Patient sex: M
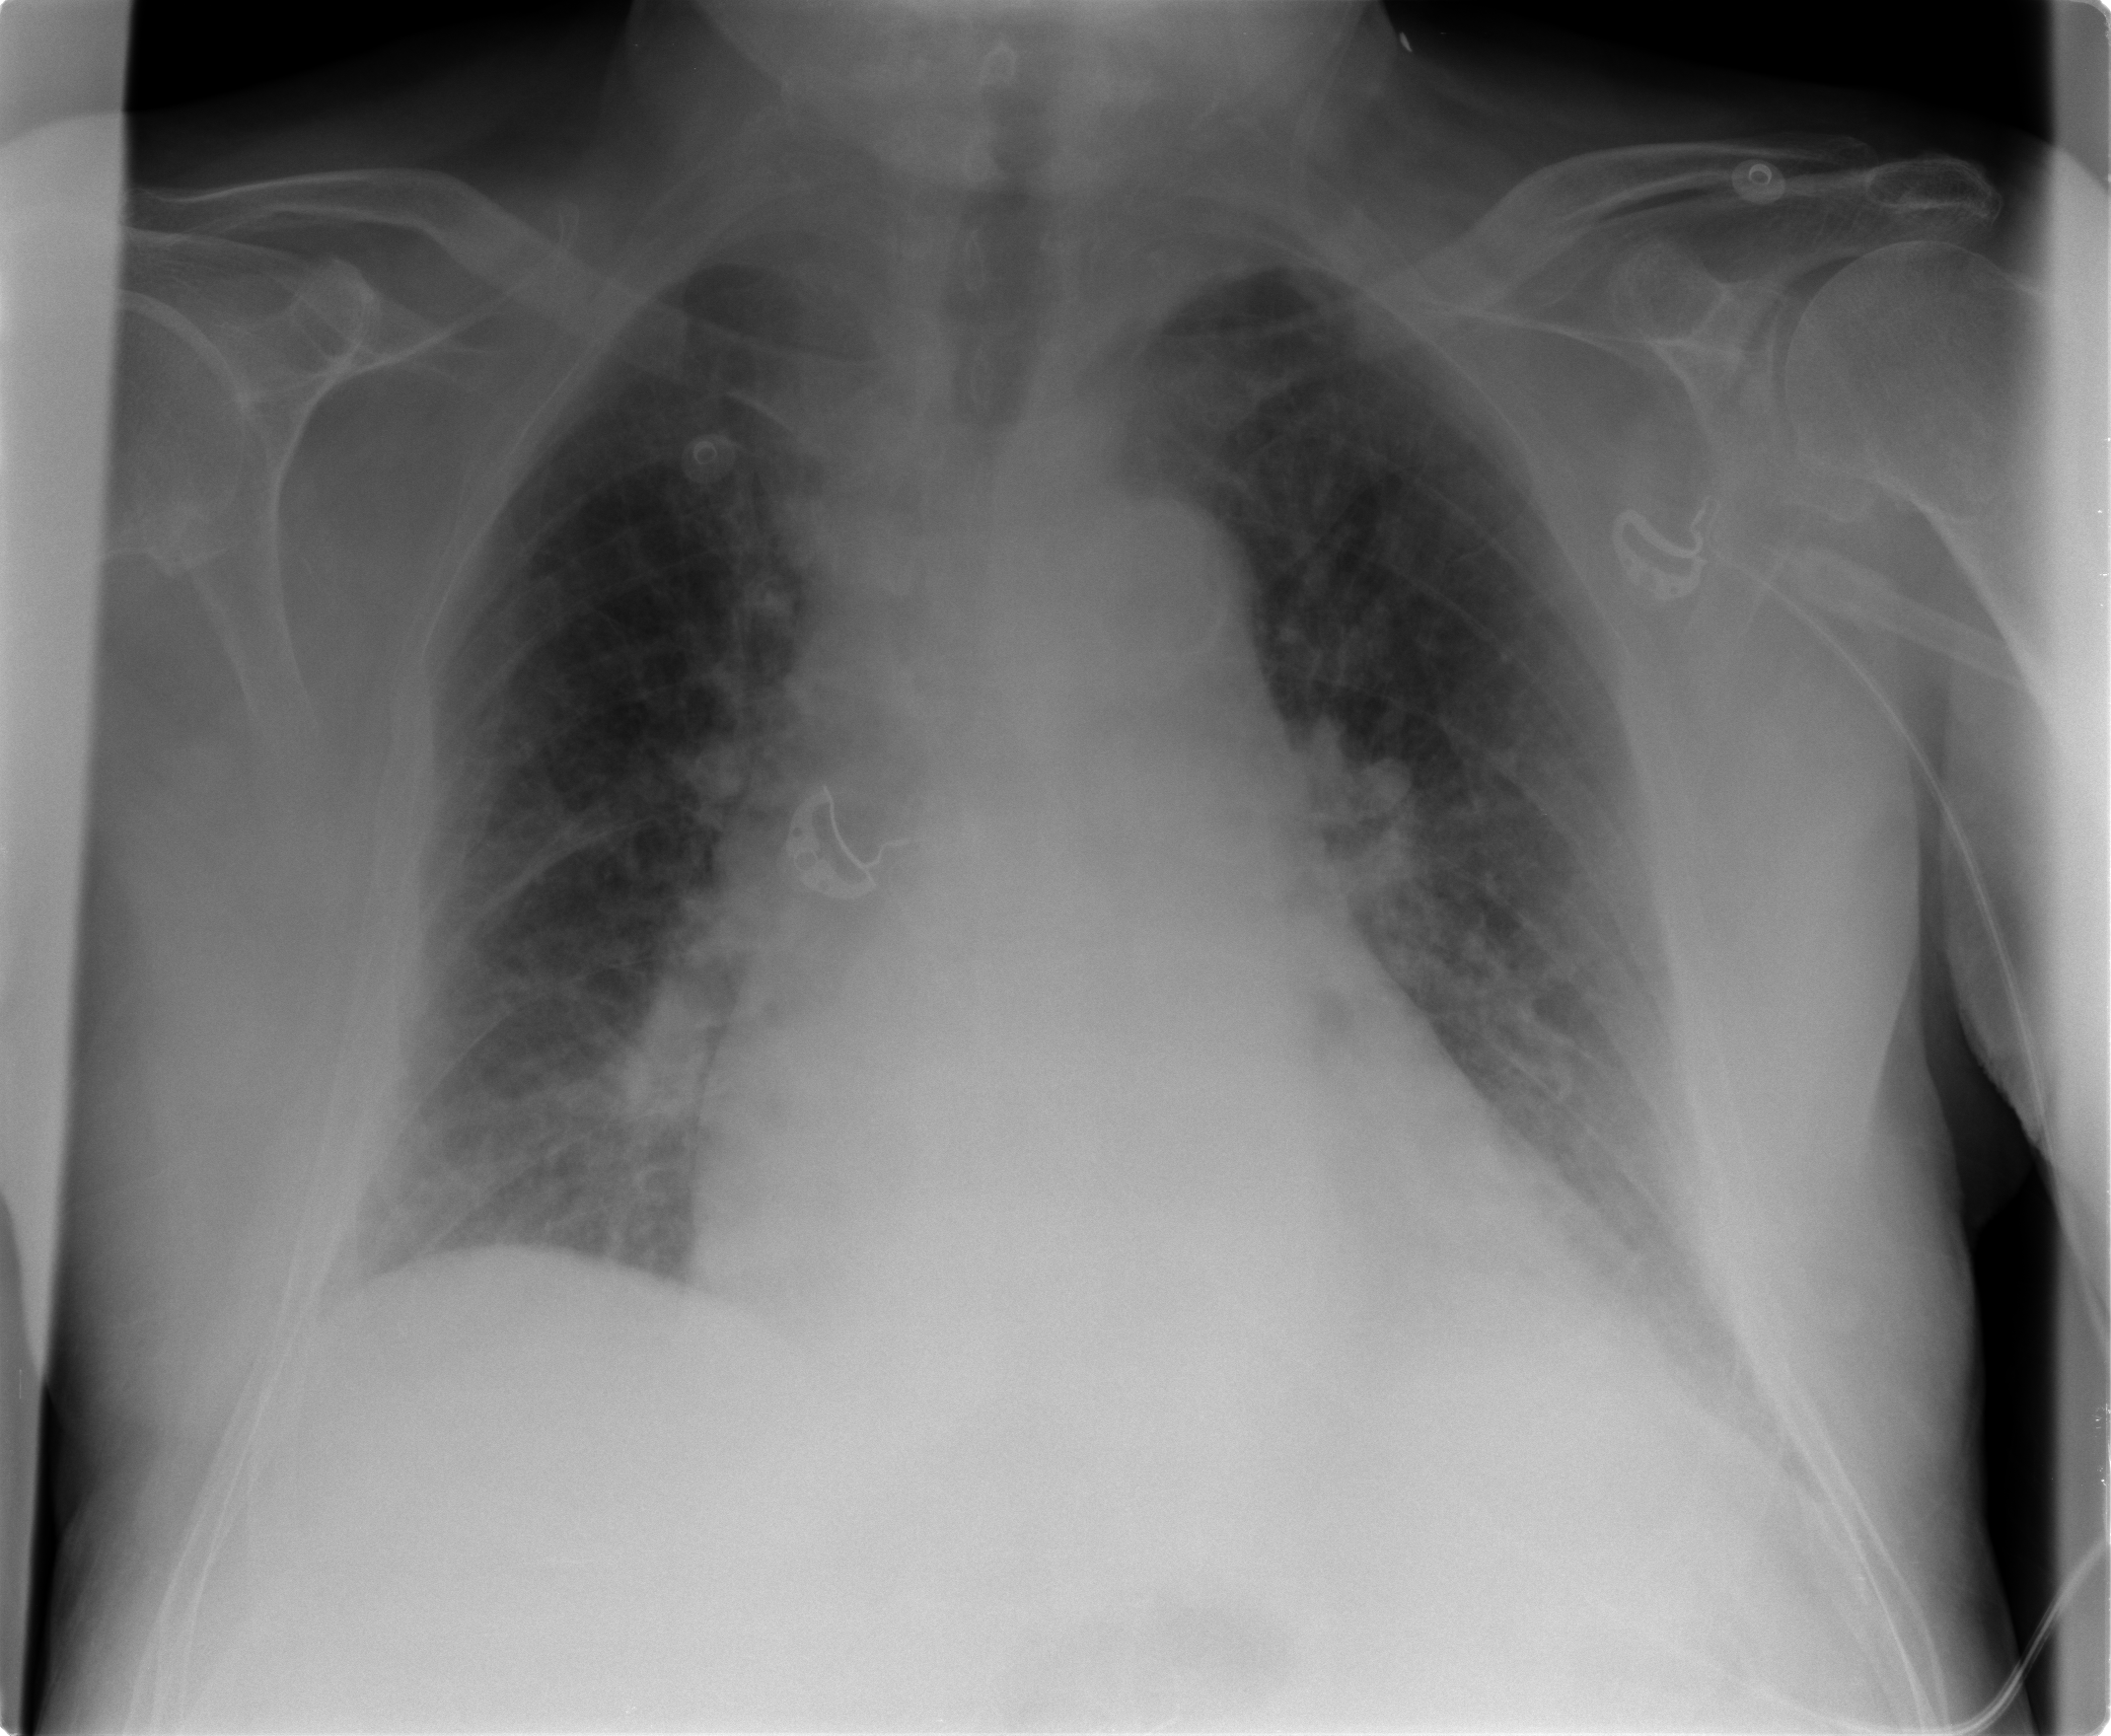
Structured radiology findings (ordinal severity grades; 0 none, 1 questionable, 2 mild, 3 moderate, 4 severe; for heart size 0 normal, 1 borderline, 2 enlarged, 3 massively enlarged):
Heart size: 0
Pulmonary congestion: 3
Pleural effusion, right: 1
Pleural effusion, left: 2
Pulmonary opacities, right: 2
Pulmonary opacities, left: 2
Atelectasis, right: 2
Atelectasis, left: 2